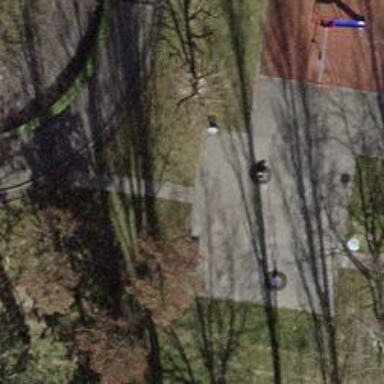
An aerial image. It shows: Bench for seating.